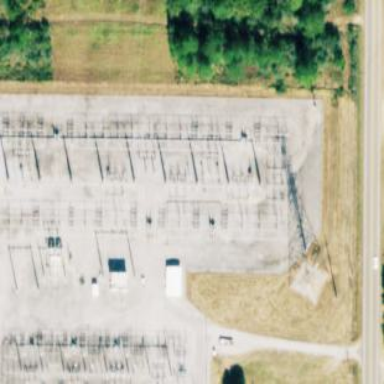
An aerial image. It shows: Outdoor power substation surrounded by fence. This substation operates at the transmission level.